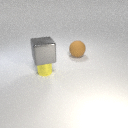
small yellow metal cylinder below large gray metal cube